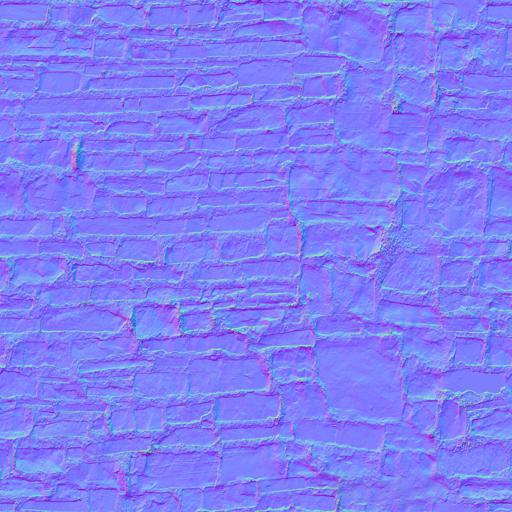
beige bricks medival sandstone